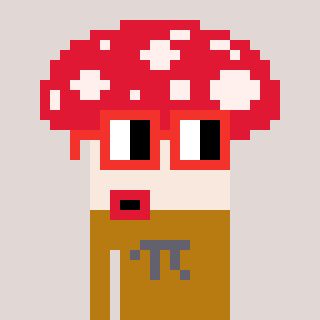
a pixel art character with square red glasses, a mushroom-shaped head and a gold-colored body on a warm background